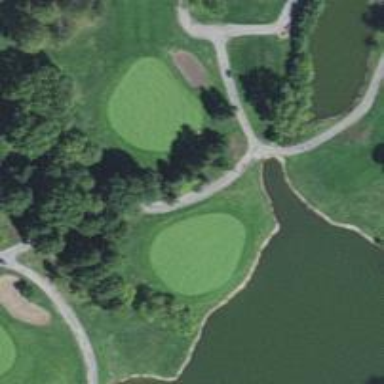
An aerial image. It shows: Service road used as golf cart path.